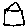
Label: house